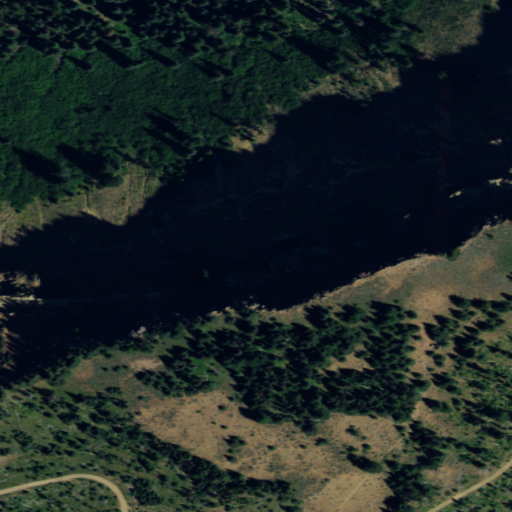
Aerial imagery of cliff(s) in Washington named Devils Slide containing evergreen forest and shrub